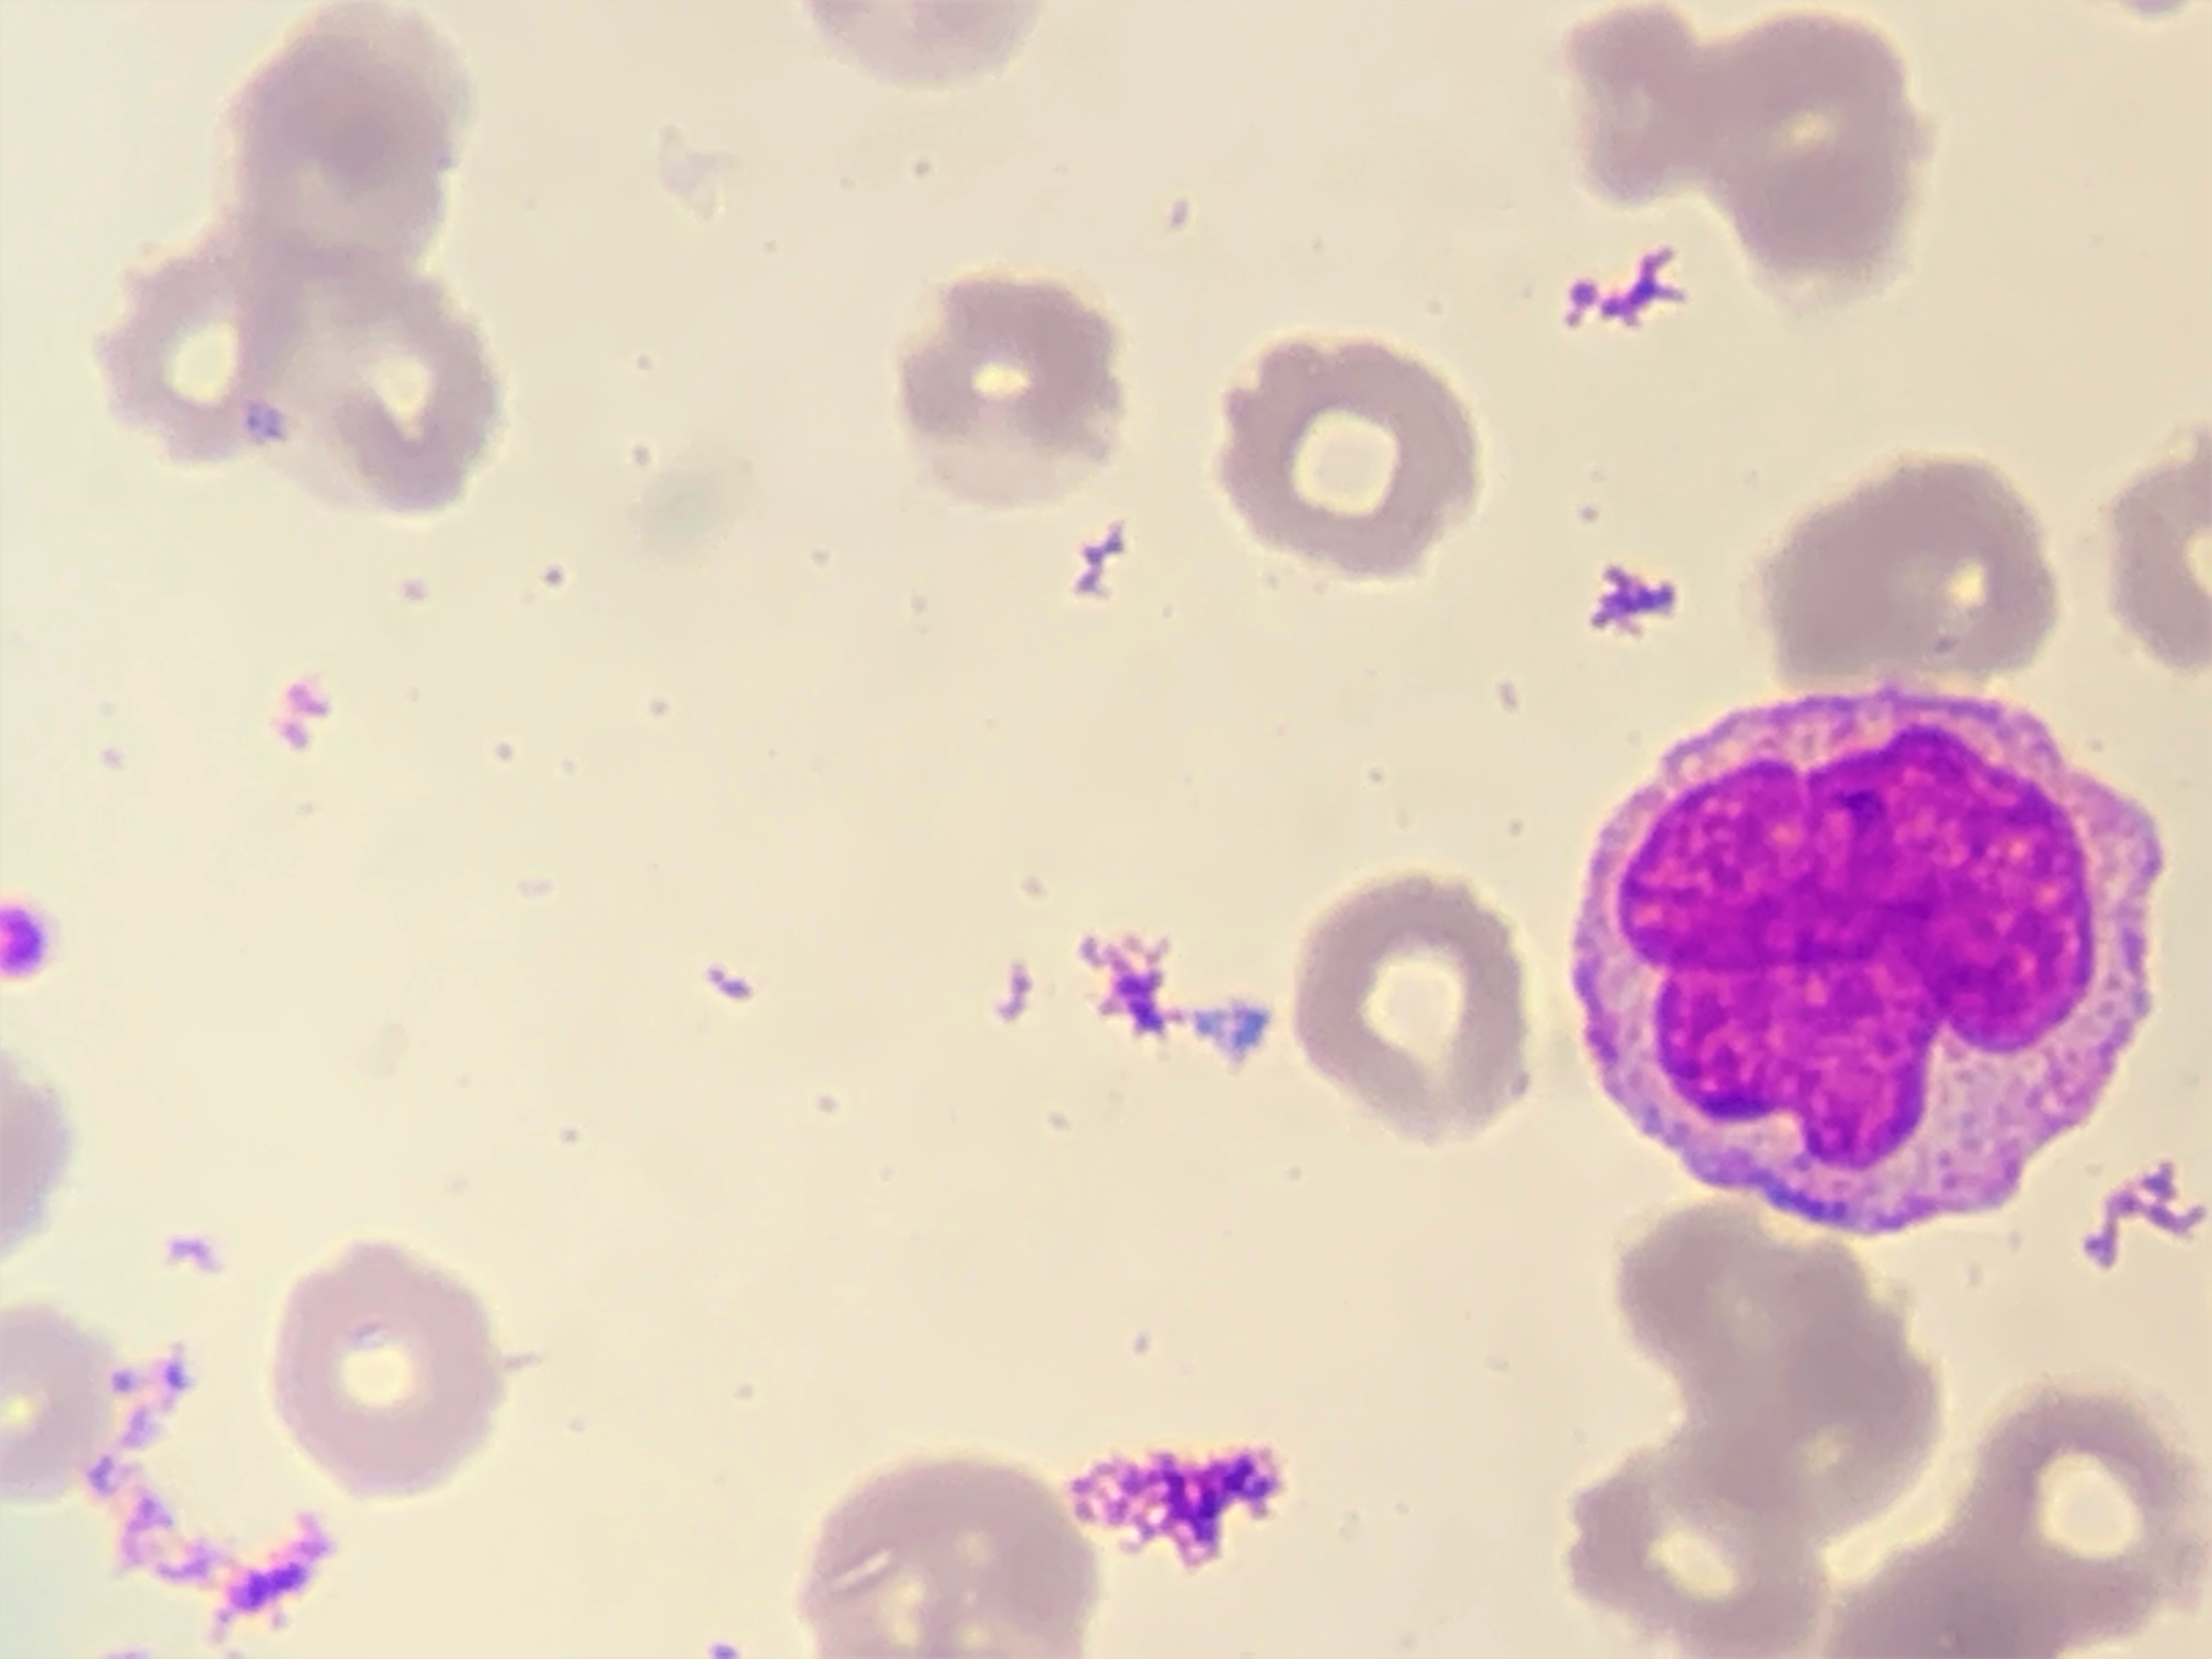
Cell type: MONOCYTES